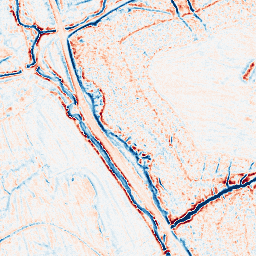
Category: edge_preserving
Decomposition family: bilateral
Decomposition parameters: d: 9
sigma_color: 75
sigma_space: 150
Upsampling method: lanczos
Upsampling parameters: scale: 8
Upsampling scale: 8